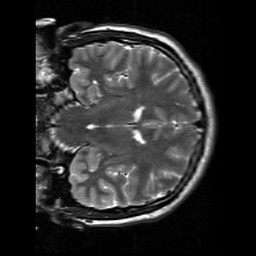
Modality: T2w
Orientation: coronal
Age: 20
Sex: male
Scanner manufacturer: siemens
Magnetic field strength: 3 T
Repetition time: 7 s
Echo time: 0.09 s